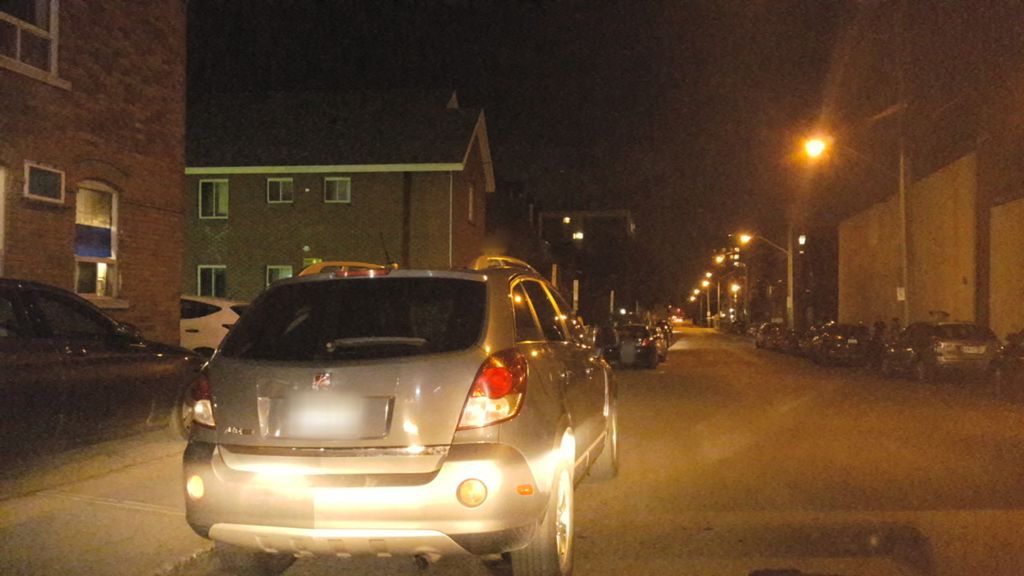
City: ottawa-gatineau